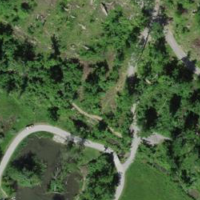
EUNIS habitat code: 53
Species observed at this site:
Epilobium hirsutum
Typha latifolia